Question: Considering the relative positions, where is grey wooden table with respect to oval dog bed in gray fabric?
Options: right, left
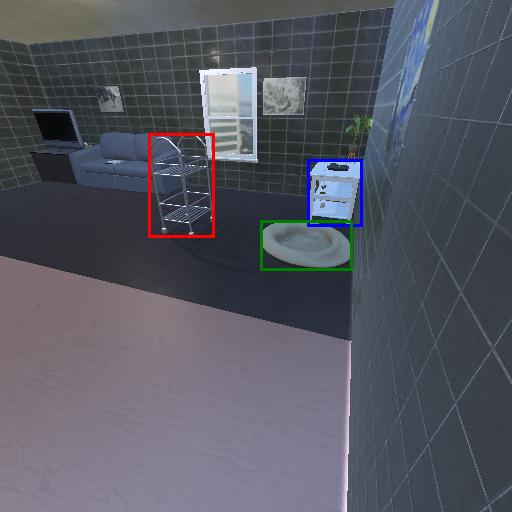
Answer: right